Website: apple
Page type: billing-address
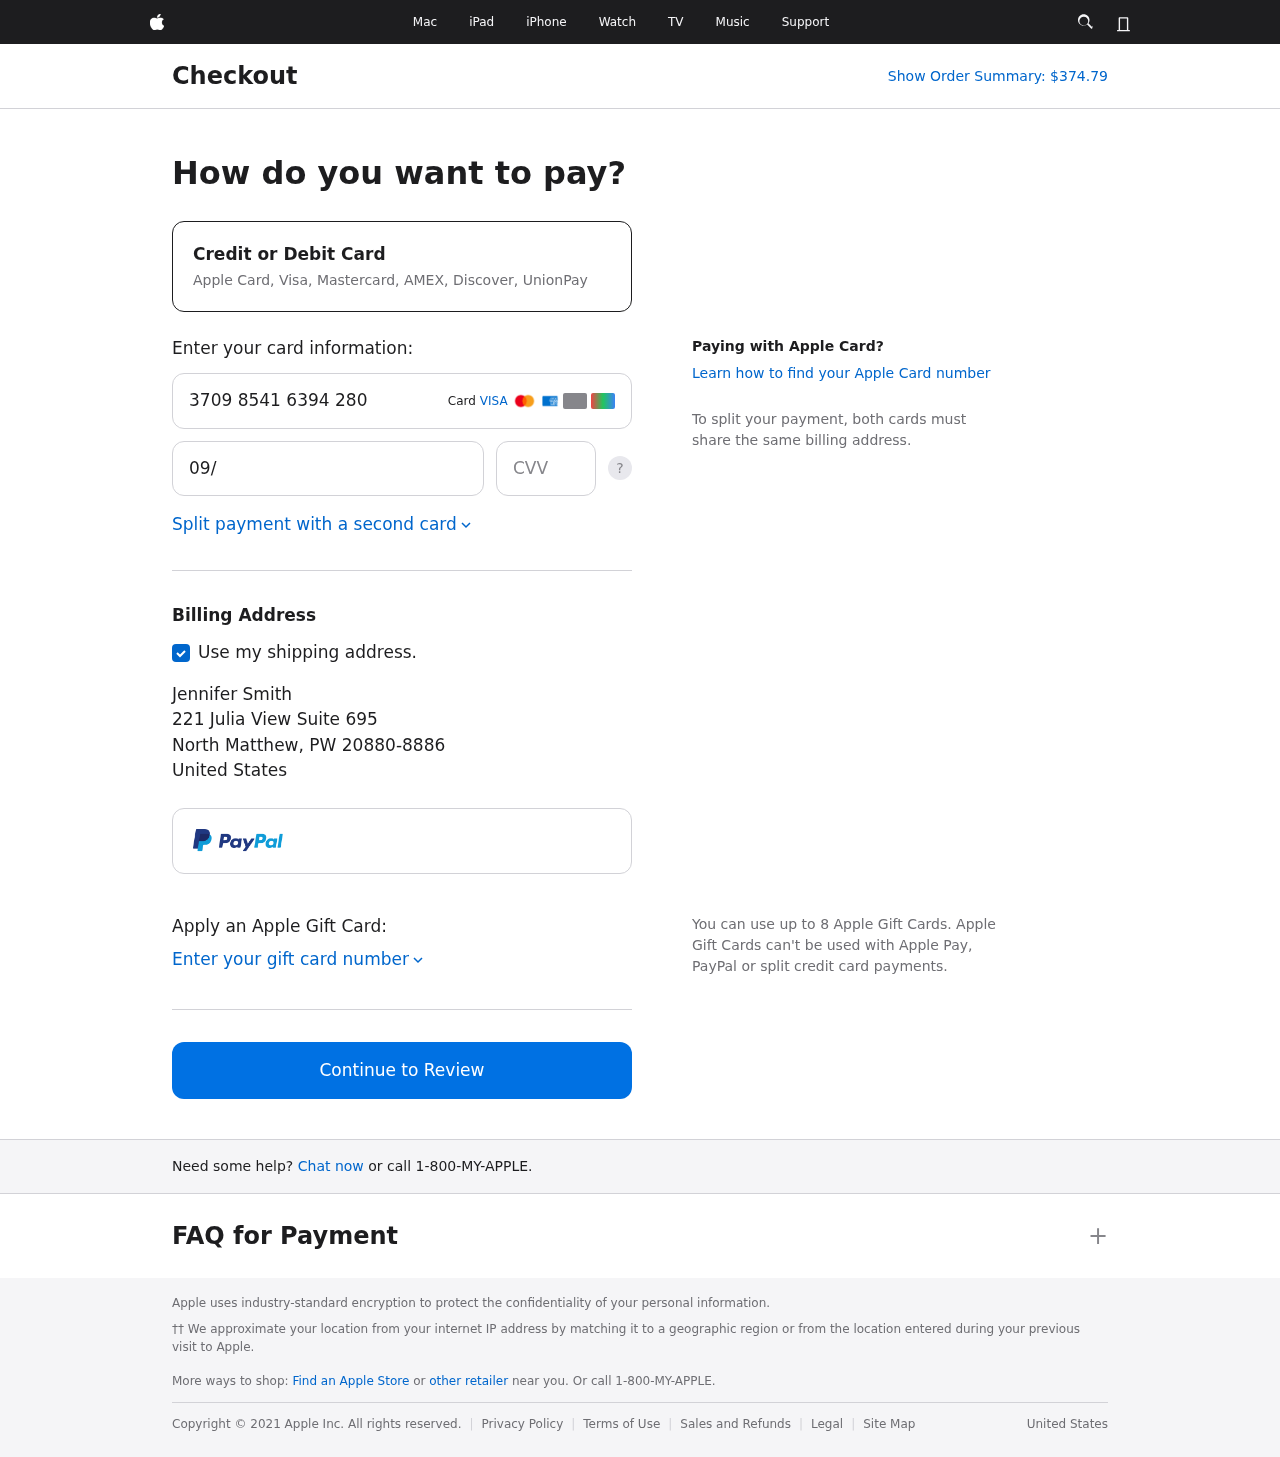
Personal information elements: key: PII_CARD_CVV
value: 7230
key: PII_CARD_EXPIRY
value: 09/26
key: PII_CARD_NUMBER
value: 3709 8541 6394 280
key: PII_CITY
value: North Matthew
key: PII_COUNTRY
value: United States
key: PII_FULLNAME
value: Jennifer Smith
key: PII_POSTCODE_FULL
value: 20880-8886
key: PII_STATE_ABBR
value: PW
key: PII_STREET
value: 221 Julia View Suite 695
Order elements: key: ORDER_TOTAL
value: Show Order Summary: $374.79